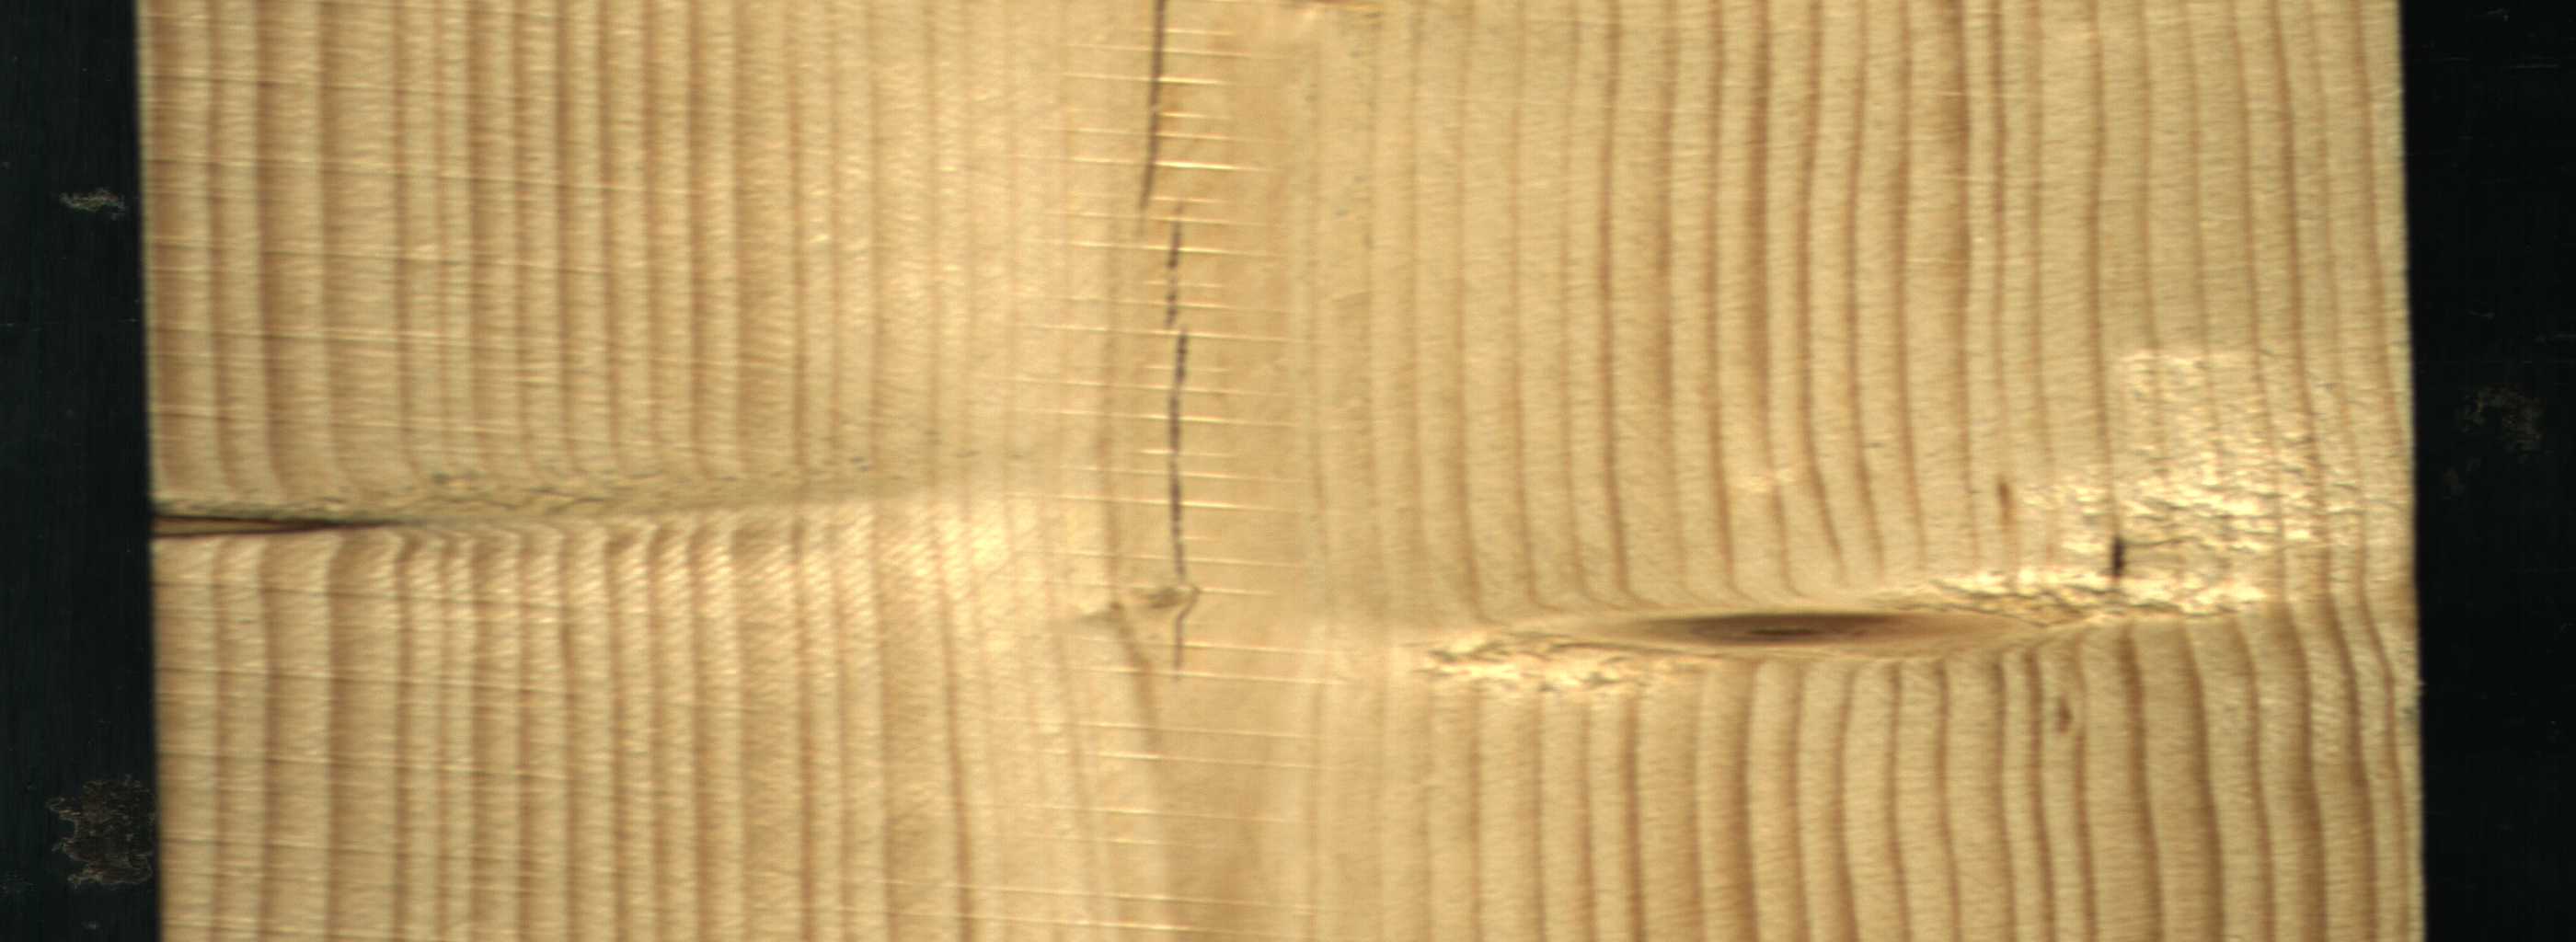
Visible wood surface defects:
Crack
Crack
Dead_Knot
Live_Knot